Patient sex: F
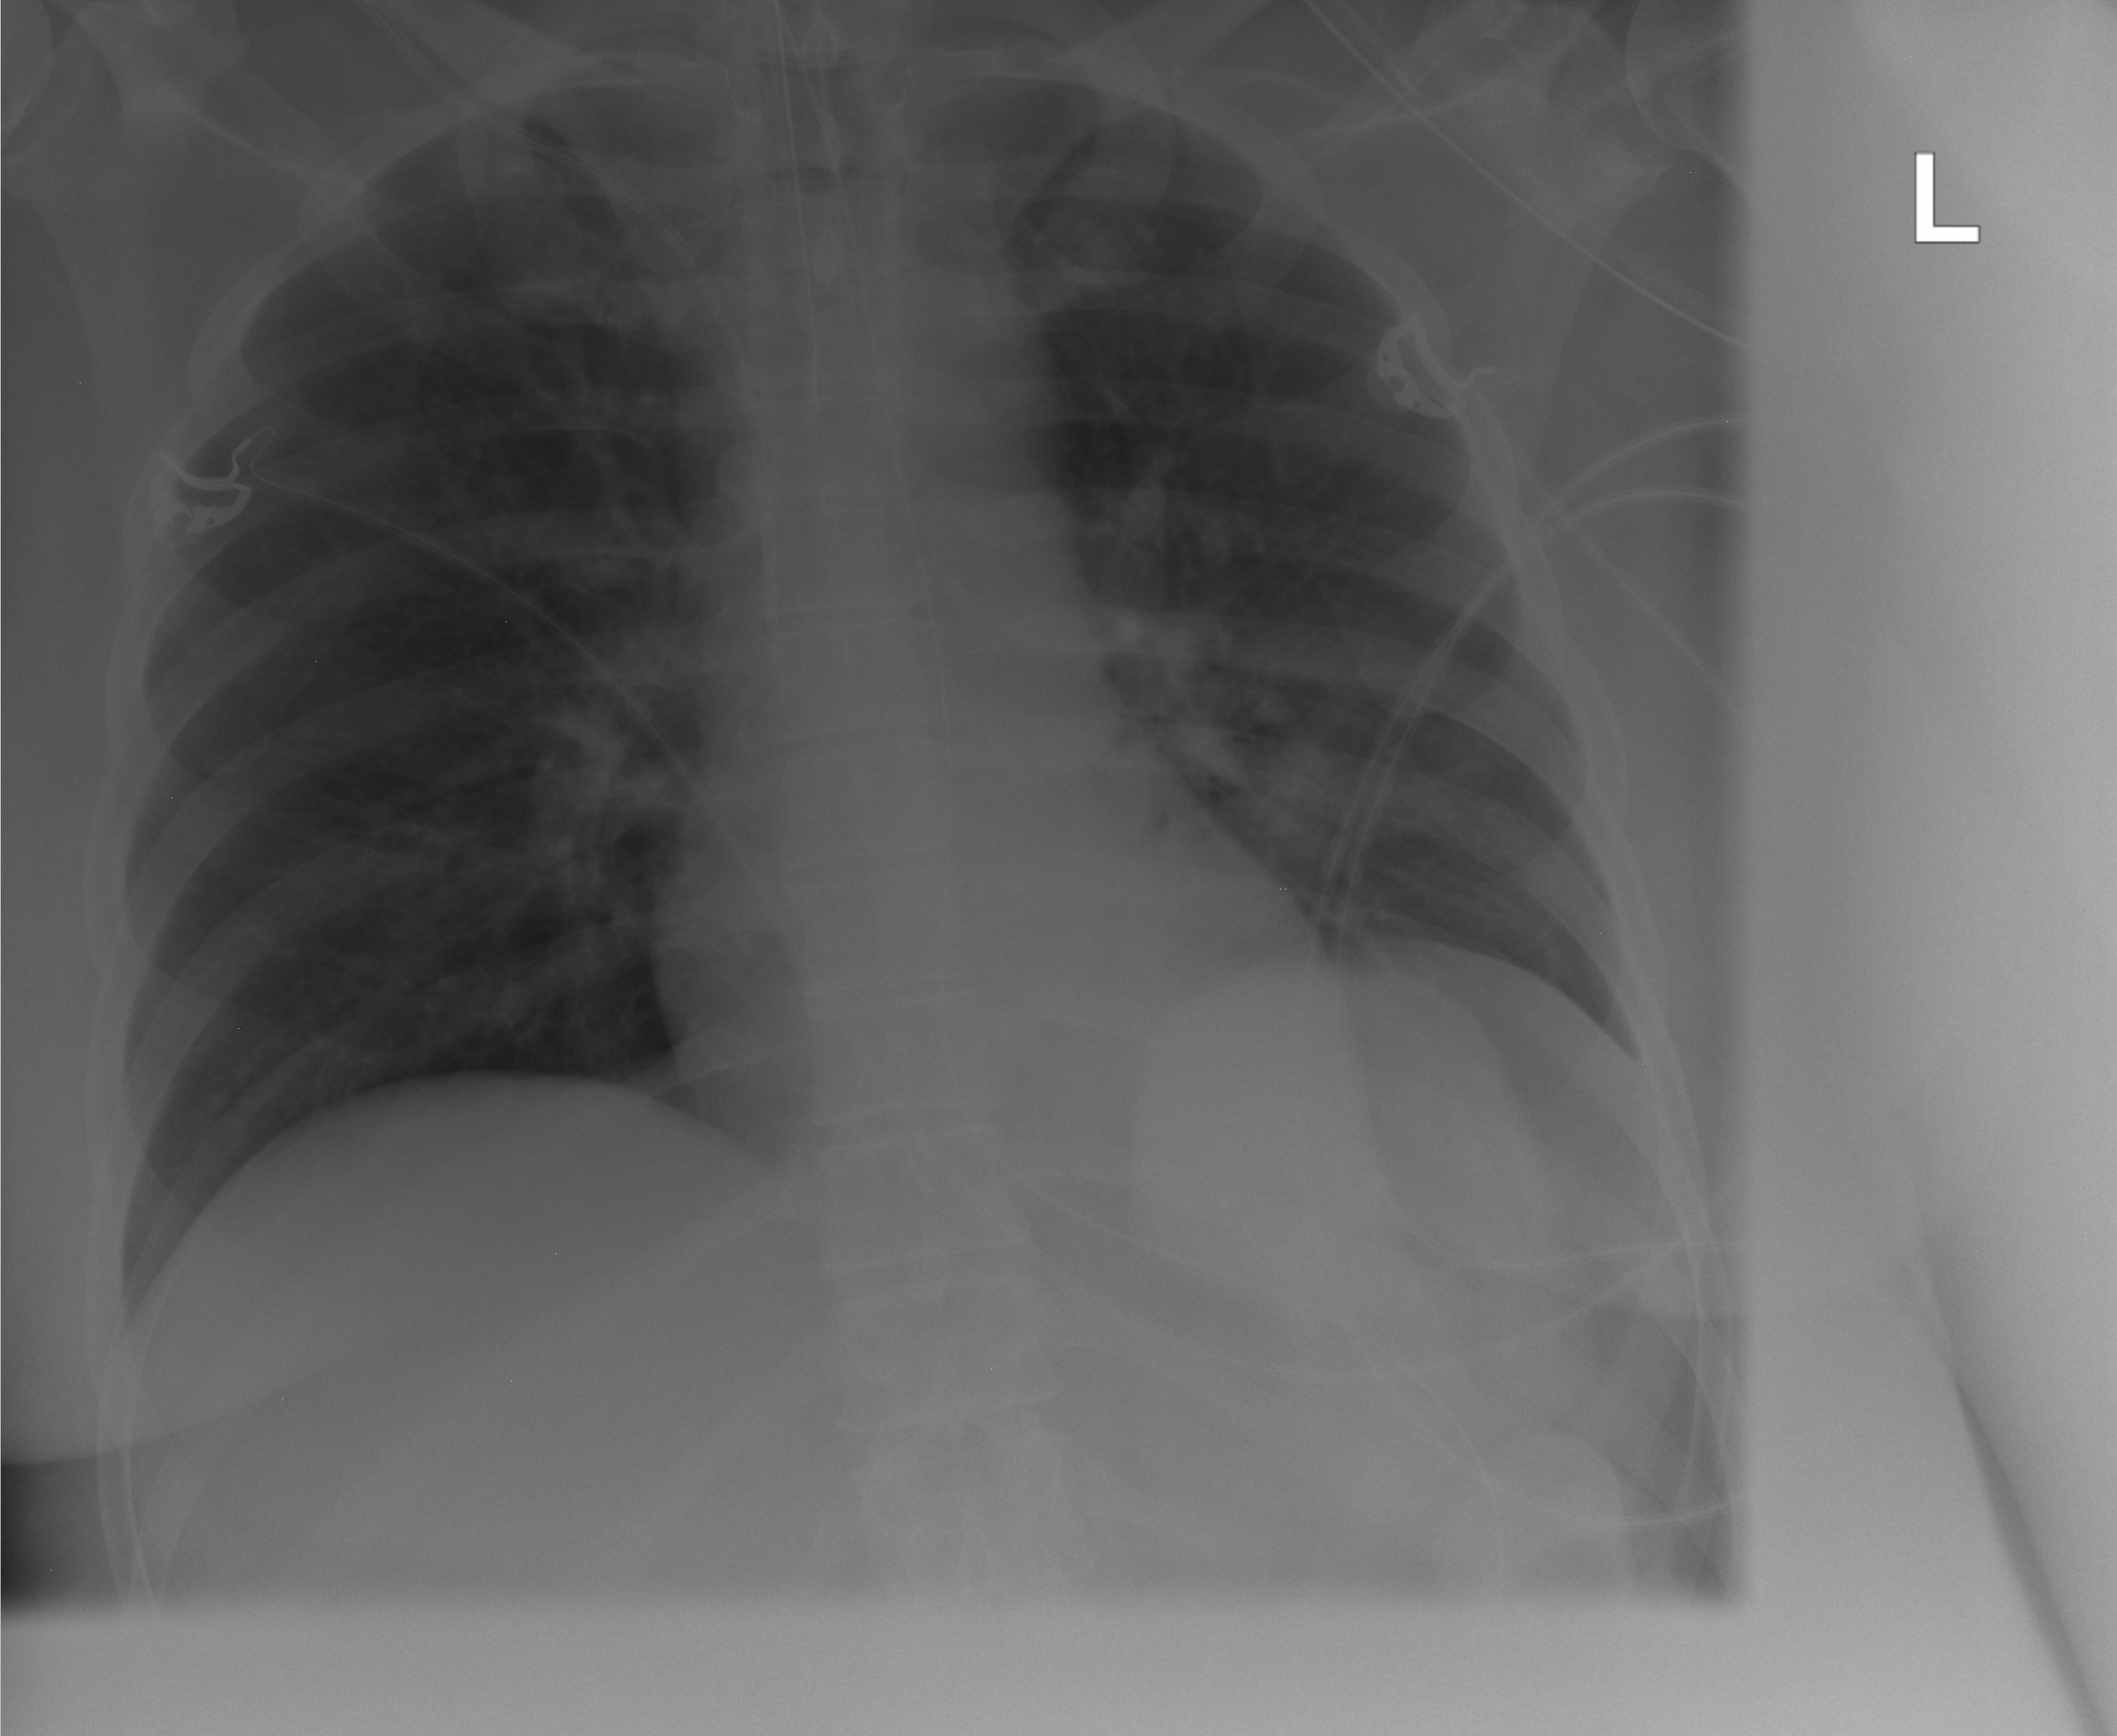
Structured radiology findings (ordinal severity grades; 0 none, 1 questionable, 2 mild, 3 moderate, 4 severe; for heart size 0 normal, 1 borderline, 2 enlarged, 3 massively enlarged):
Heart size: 0
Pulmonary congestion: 0
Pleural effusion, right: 0
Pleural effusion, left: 1
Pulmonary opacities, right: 0
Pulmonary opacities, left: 0
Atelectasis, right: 0
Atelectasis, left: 2